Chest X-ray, AP view. Patient: 43 years old, sex F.
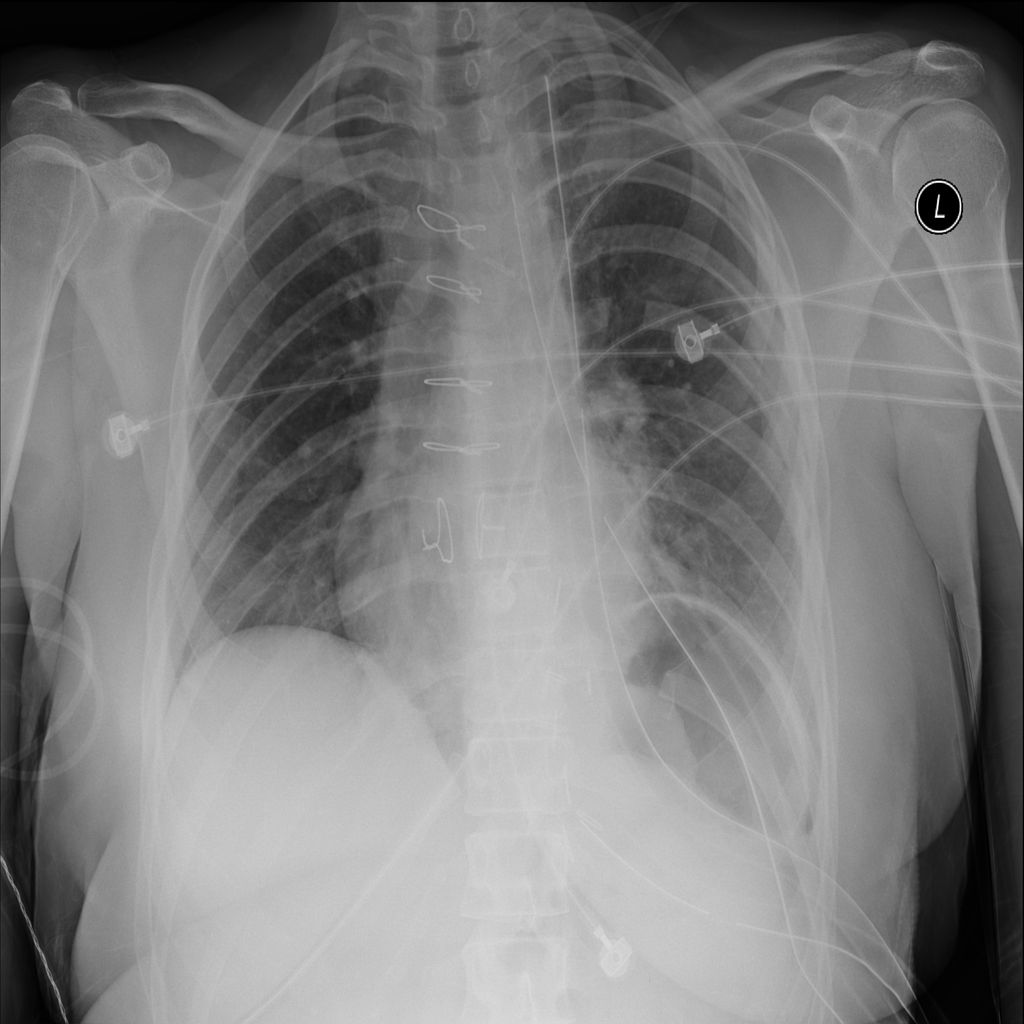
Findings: Pleural_Thickening